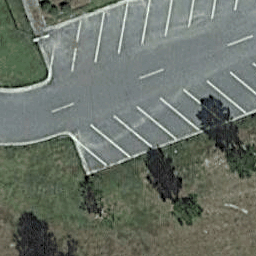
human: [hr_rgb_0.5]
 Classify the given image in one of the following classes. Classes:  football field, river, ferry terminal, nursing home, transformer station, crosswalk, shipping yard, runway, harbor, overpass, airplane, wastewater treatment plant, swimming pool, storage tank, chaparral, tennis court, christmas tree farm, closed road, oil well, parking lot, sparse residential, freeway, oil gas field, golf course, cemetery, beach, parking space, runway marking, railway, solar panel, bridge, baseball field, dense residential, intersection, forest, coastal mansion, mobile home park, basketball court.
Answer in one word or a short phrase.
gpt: parking space